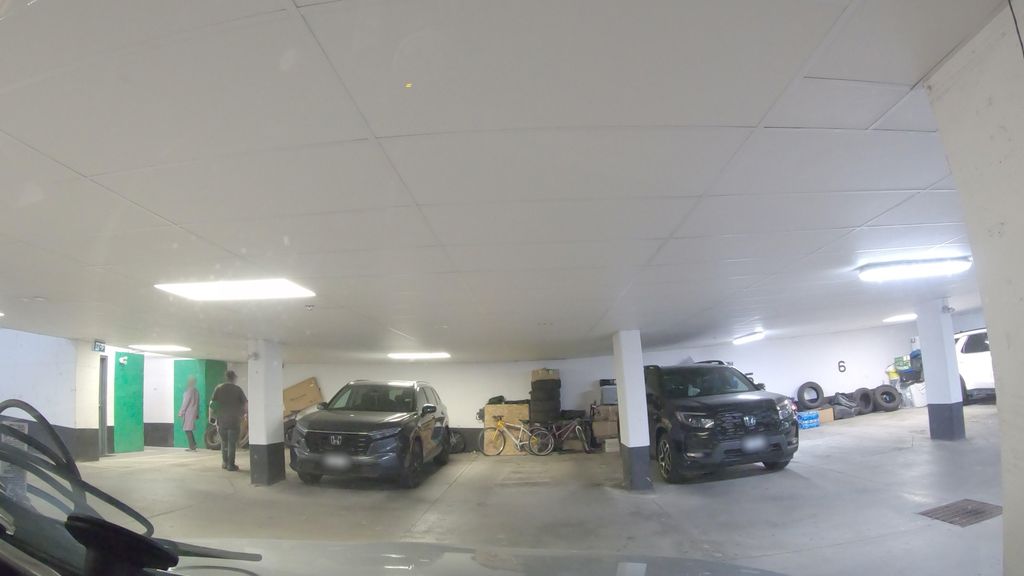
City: toronto